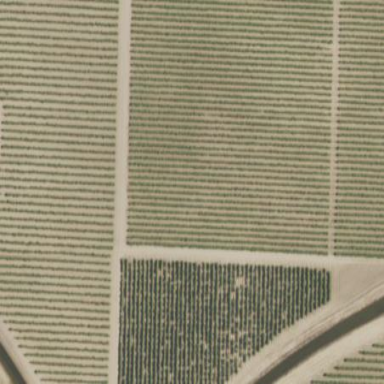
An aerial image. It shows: Vineyard.